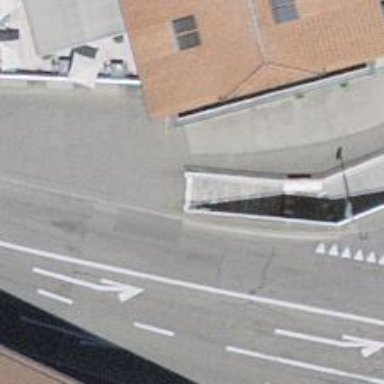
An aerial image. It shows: Concrete steps road made of concrete plates.